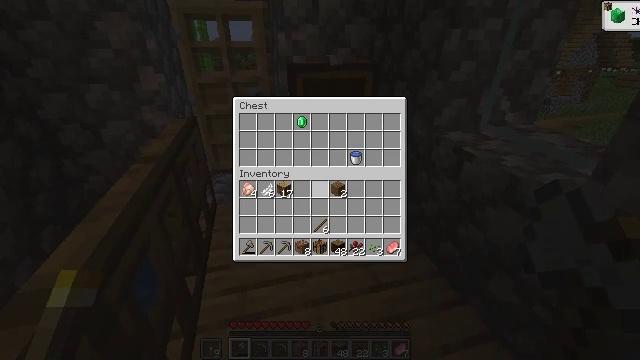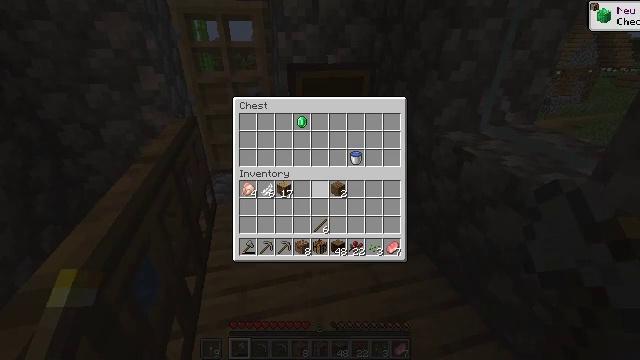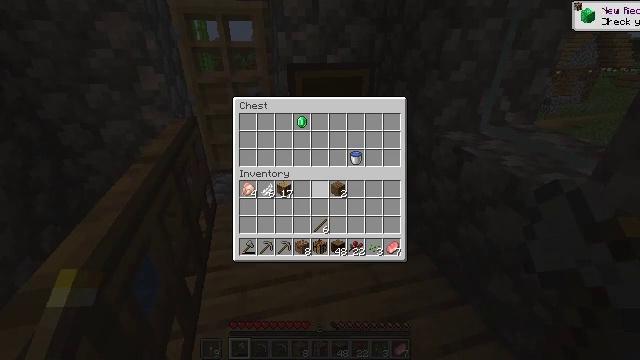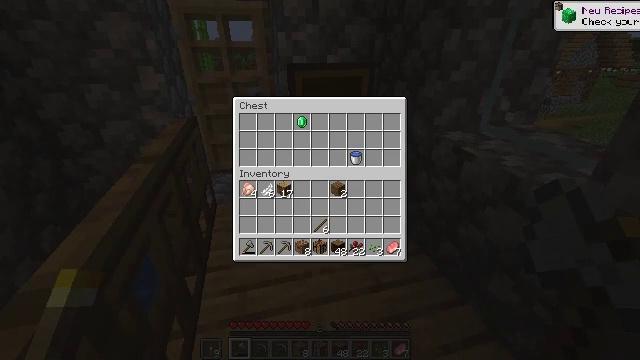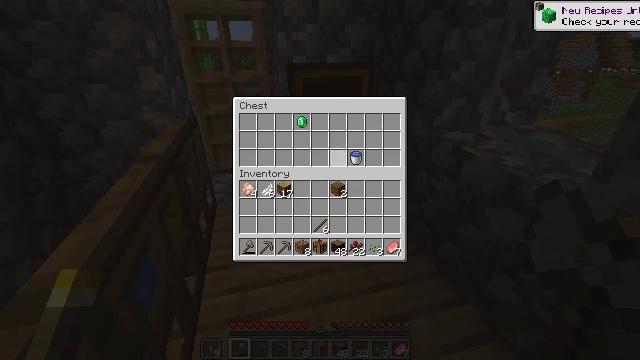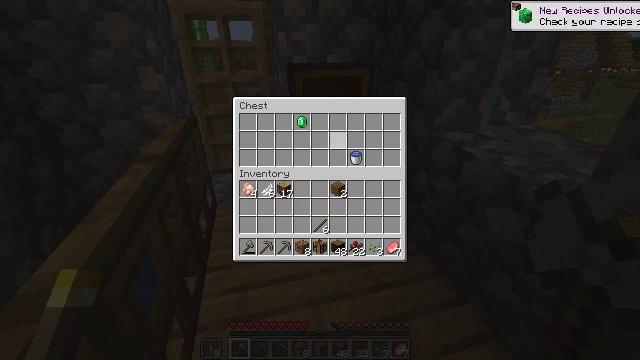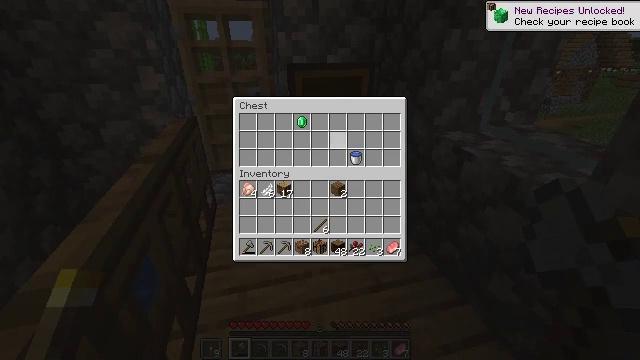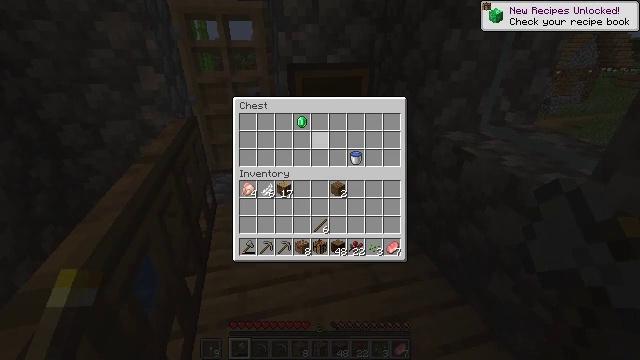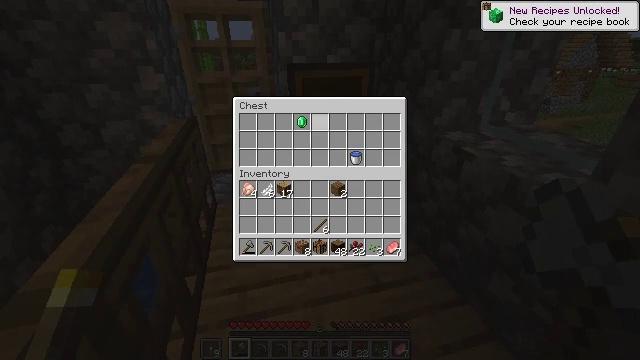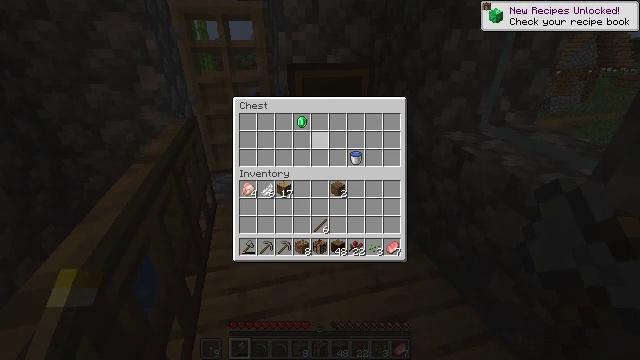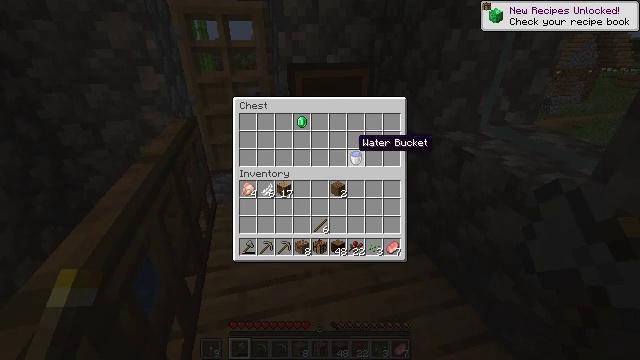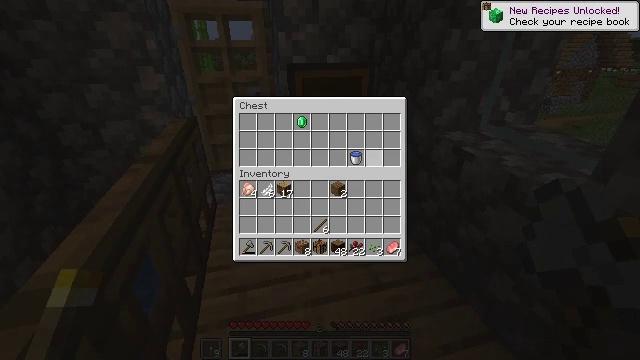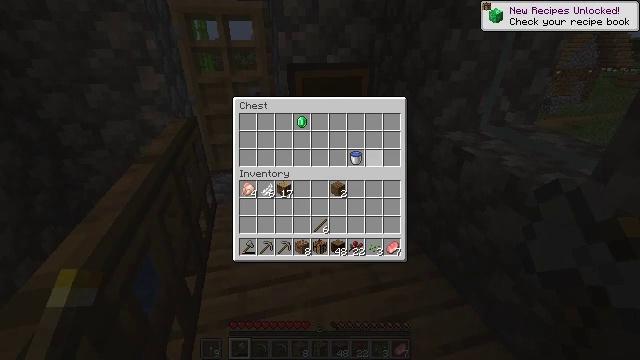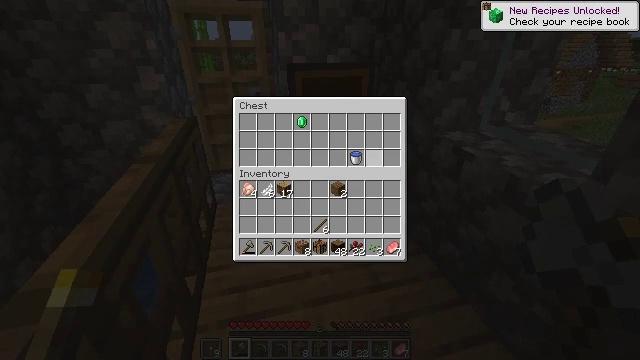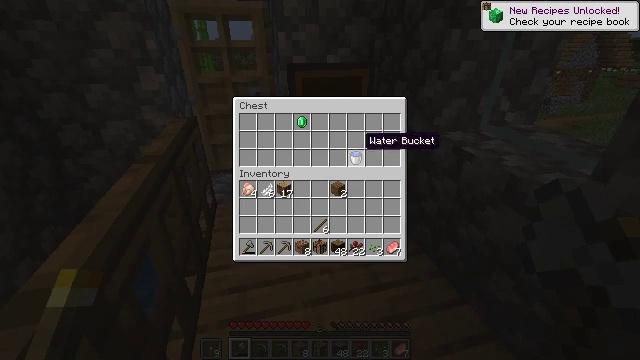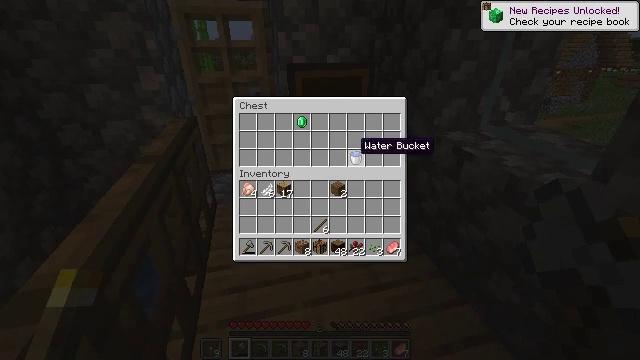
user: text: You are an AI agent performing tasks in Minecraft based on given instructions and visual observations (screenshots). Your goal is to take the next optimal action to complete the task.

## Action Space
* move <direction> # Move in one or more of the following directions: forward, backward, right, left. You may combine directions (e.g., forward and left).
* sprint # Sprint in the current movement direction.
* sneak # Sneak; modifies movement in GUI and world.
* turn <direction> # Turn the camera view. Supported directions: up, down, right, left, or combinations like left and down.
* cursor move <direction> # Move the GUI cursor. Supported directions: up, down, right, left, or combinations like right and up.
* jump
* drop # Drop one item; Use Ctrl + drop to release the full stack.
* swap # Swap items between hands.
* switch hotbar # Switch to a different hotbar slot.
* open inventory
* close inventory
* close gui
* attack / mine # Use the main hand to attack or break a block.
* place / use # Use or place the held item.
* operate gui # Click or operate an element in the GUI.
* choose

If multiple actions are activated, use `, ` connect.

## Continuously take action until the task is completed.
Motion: motion action
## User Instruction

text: Break the barrel to collect it.
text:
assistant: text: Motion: no_op
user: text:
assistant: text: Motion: no_op
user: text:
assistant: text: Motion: cursor move right and up
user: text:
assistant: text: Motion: cursor move right and up
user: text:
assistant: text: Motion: no_op
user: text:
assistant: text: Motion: cursor move left and up
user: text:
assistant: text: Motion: cursor move left and up
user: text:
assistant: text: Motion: no_op
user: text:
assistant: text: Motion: cursor move right and down
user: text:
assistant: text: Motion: cursor move right
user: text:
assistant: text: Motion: cursor move right
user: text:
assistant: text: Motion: no_op
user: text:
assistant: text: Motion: no_op
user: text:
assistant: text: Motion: cursor move left
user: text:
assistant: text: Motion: no_op
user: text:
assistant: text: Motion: no_op
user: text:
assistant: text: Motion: no_op
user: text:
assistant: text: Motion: no_op
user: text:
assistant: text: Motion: operate gui
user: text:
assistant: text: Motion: operate gui
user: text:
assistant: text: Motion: cursor move down
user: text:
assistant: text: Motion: cursor move left and down
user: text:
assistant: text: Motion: no_op
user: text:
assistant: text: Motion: cursor move left
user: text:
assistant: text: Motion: no_op
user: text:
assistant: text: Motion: no_op
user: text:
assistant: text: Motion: operate gui
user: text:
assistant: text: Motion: operate gui
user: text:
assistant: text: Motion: no_op
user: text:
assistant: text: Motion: no_op